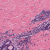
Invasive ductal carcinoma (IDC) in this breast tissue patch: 0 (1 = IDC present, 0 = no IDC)